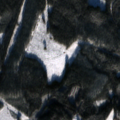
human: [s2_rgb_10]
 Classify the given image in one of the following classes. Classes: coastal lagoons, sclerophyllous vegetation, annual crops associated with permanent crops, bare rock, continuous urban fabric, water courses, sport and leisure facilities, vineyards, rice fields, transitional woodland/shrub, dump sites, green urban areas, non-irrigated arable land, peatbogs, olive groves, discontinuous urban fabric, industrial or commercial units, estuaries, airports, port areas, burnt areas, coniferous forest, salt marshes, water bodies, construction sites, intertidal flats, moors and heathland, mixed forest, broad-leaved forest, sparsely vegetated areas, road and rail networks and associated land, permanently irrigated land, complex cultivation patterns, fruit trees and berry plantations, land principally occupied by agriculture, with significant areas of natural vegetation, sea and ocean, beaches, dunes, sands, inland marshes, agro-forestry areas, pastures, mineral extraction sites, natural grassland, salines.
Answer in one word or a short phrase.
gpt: coniferous forest, transitional woodland/shrub